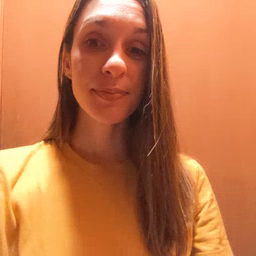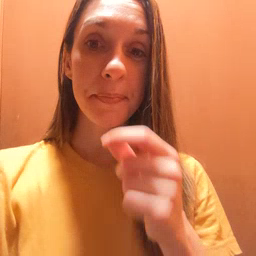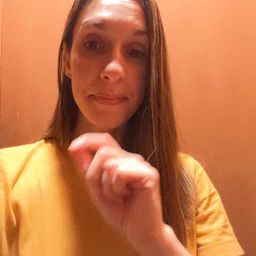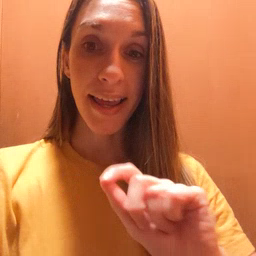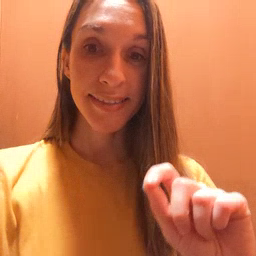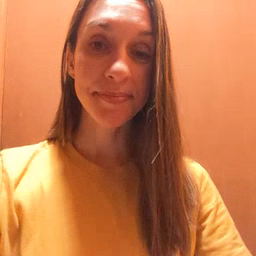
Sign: pen